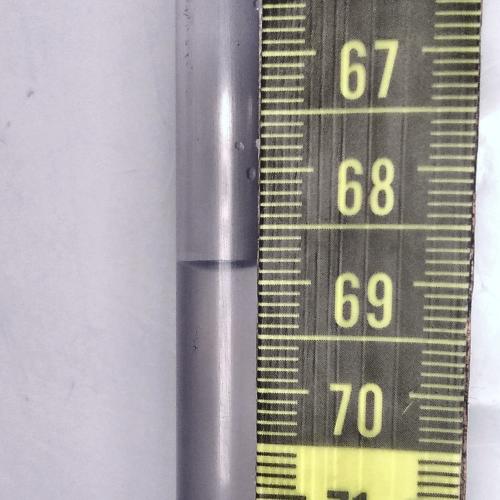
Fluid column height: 68.9 cm